Question: In my server, a Symfony2 application is running.
Moreover, the server has a folder where some PHP classes are put. These classes are used for utility purposes and are used by http calls (in particular by using AJAX from the pages of my website). For instance, a PHP class is used for file upload (see next figure).

The http call should be done by one of my webpage (and everything would be ok), but it could also be done from an external website. The latter http request is supposed to be a malicious one.
Hence, I need to insert such a code in the php class to check if the user is logged in (even not is it has a specific role).
PS: I underline that , not in a Symfony2 controller!
Thanks in advance.
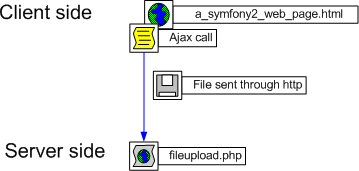
Answer: I tried to use common PHP solutions, like setting a Session variable as suggested by , however there is something in Symfony2 session that I'm missing. Even if a variable is defined in a Symfony2 controller, the '$_SESSION' object seems not to include it.
Hence, I tried to follow the "", as suggested by .
Here follows what I did. Suppose to have to run the PHP class "FileUpload.php" through an http call. The PHP file has the class to be used. In my case, the call was done through AJAX. Hence, I should do something like:
'''
<script>
load('http://path/to/fileupload.php')
<script>
'''
where 'load()' is an hyphotetical Javascript function for AJAX calls.
Of course, the initial idea was to include all the controls in FileUpload.php. So what?
Simply, create a controller in Symfony2. Then create your action. E.g.
'''
public function fileUploadAction(){
//control if user is logged and has required role as usual with Symfony2
$uploader = new \Path\To\FileUpload();
//do something with object uploader
exit(0);//Symfony will not require an answer, but you did what you needed
}
'''
Of course, the script in the webpage has to be updated:
'''
<script>
load("{{path('route_to_fileUploadAction')}}")
<script>
'''
Remember to put the FileUpload.php in a secured folder.